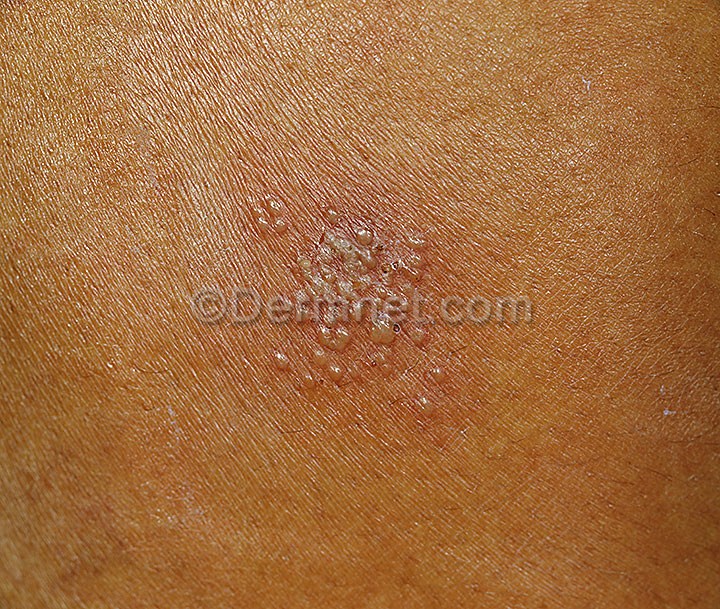
Disease: Warts Molluscum and other Viral Infections